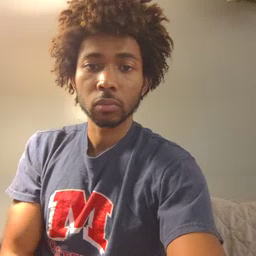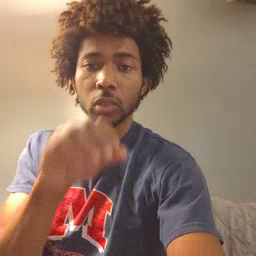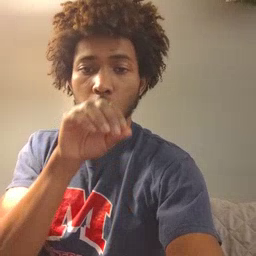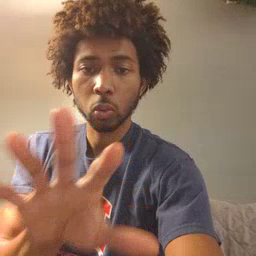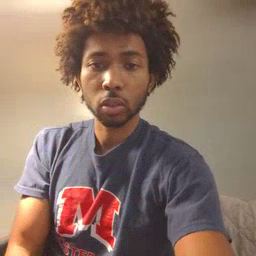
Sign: blow